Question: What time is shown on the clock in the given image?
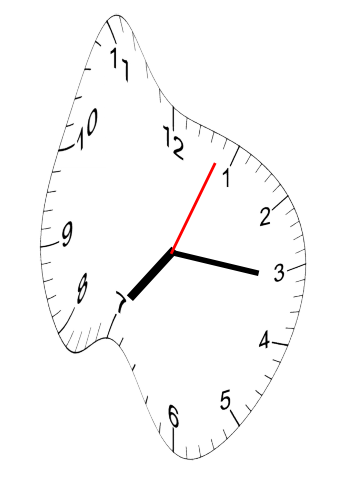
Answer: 07:16:04